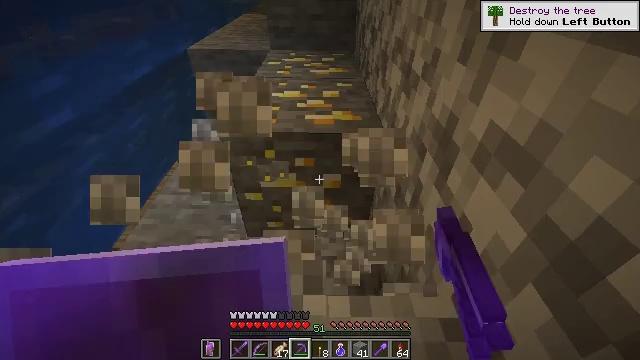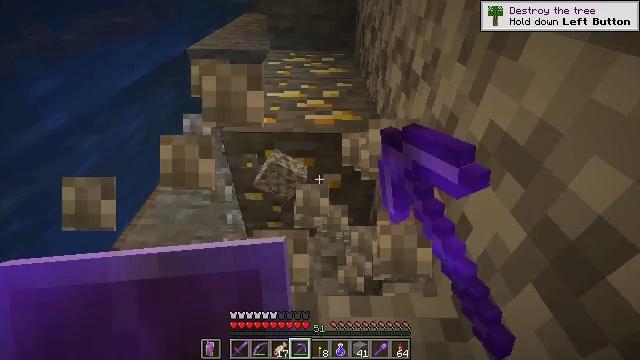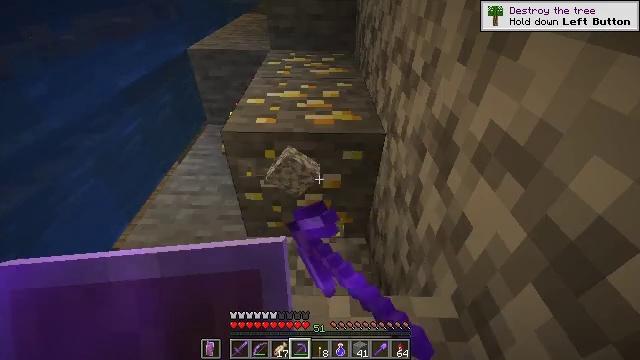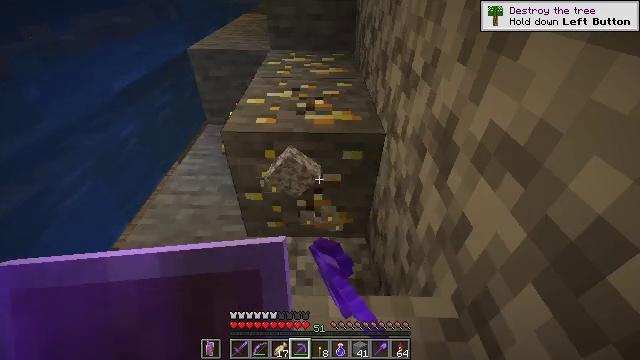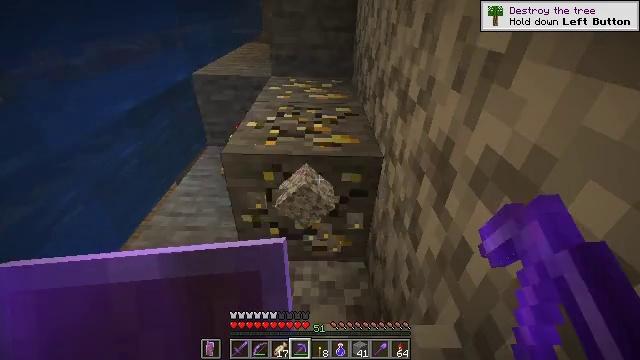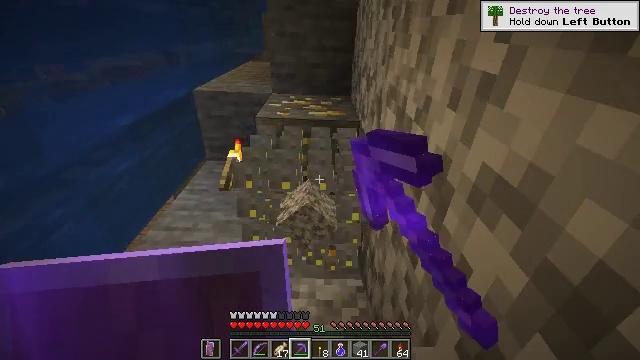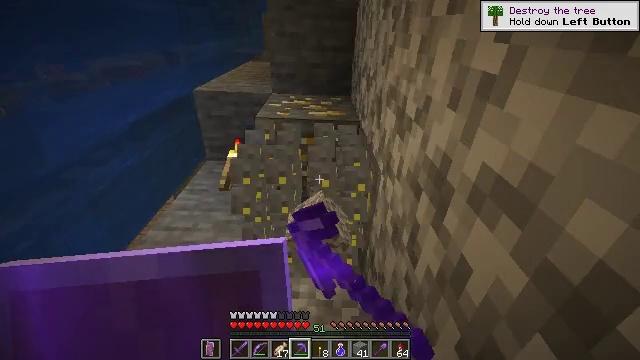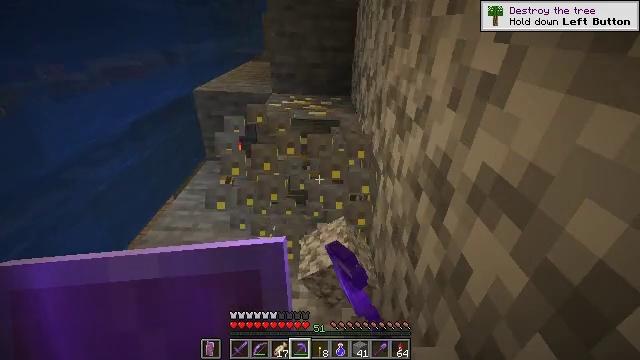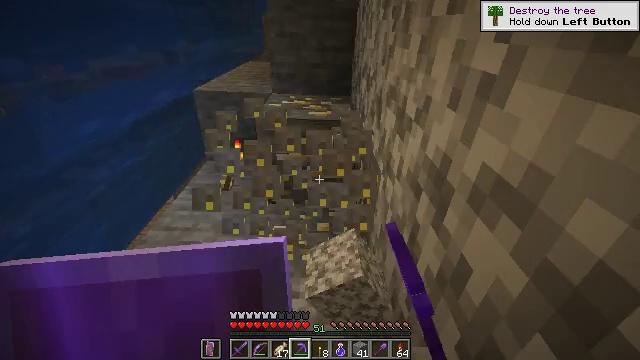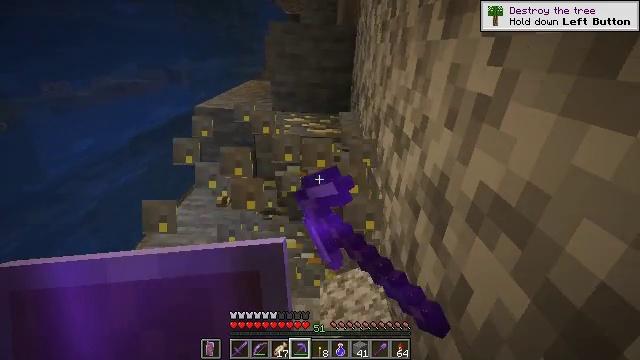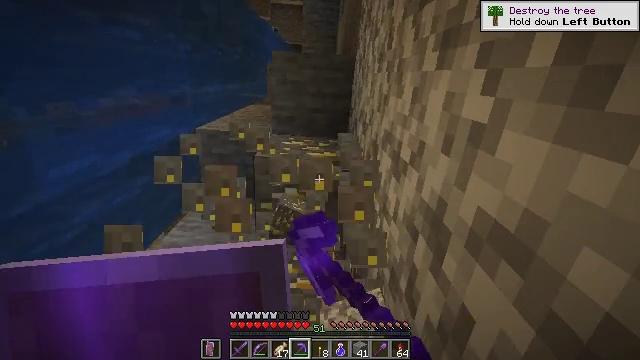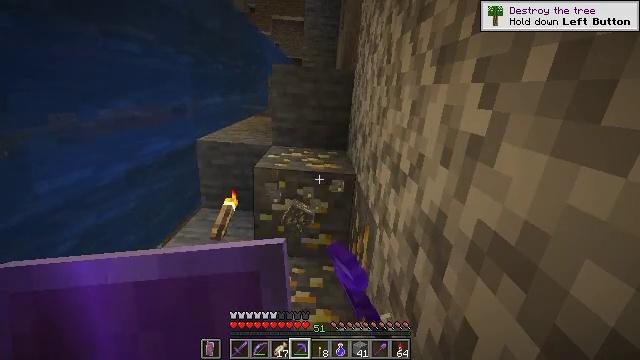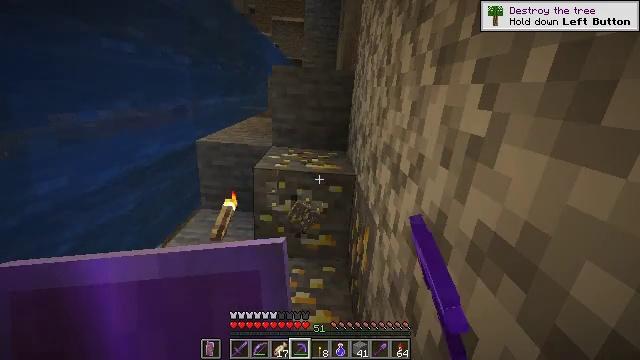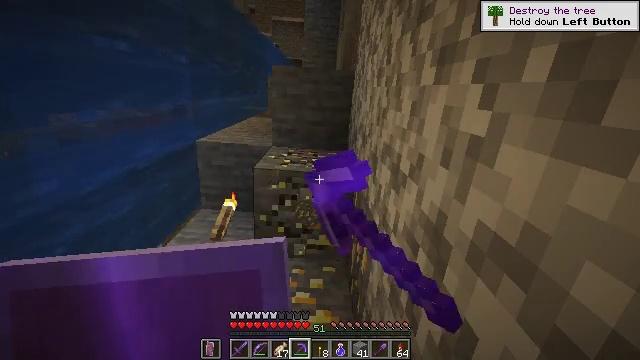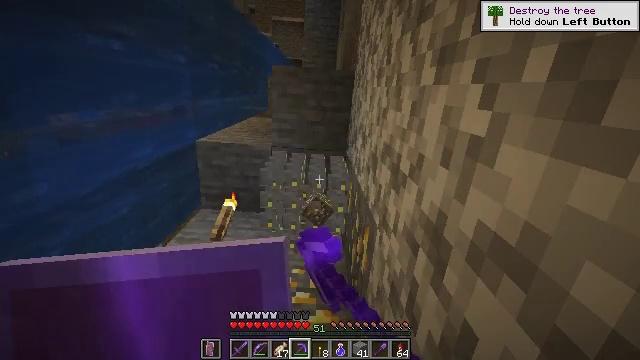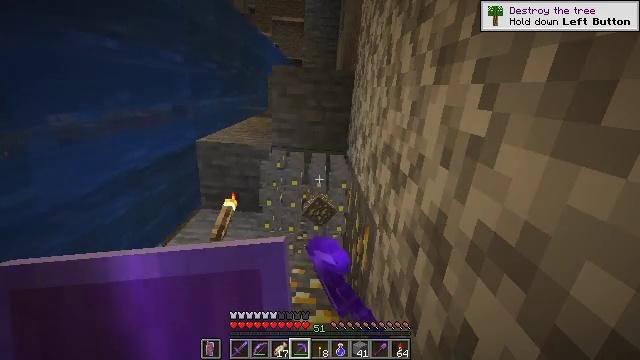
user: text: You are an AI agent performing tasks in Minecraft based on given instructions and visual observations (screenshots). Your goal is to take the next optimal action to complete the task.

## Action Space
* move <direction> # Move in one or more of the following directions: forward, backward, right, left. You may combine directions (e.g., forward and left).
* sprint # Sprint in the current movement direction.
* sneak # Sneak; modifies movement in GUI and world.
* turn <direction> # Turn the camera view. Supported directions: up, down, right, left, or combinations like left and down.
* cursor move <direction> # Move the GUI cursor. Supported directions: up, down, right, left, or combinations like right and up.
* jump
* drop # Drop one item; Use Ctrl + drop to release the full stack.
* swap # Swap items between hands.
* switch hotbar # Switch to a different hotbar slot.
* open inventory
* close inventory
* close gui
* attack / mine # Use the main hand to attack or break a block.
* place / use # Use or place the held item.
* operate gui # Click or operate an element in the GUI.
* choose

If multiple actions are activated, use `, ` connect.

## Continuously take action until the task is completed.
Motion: motion action
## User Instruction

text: Extract gold ore from the mine.
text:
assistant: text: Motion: attack / mine
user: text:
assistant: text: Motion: attack / mine
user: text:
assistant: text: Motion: attack / mine
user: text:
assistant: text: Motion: turn up, attack / mine
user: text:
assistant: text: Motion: turn up, attack / mine
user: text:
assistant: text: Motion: attack / mine
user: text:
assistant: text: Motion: attack / mine
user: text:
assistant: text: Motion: attack / mine
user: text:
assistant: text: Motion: turn up, attack / mine
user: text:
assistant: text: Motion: turn right and up, attack / mine
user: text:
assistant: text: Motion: turn up, attack / mine
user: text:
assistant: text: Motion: attack / mine
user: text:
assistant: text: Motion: attack / mine
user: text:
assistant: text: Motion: attack / mine
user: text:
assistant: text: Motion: attack / mine
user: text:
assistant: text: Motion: attack / mine
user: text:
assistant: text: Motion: attack / mine
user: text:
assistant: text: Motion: attack / mine
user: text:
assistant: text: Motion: no_op